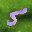
Label: 5